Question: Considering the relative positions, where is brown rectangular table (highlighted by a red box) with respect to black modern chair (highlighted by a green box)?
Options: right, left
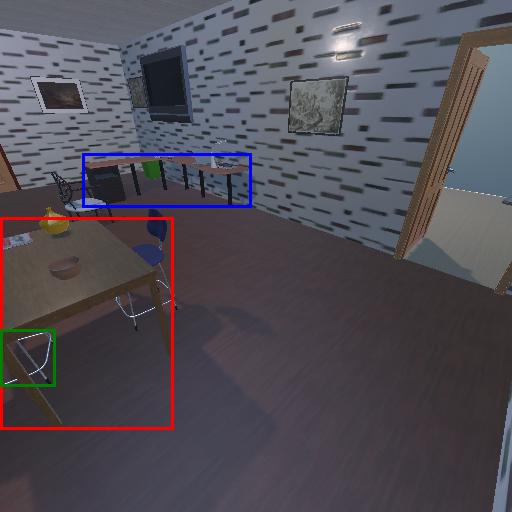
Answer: right